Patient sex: M
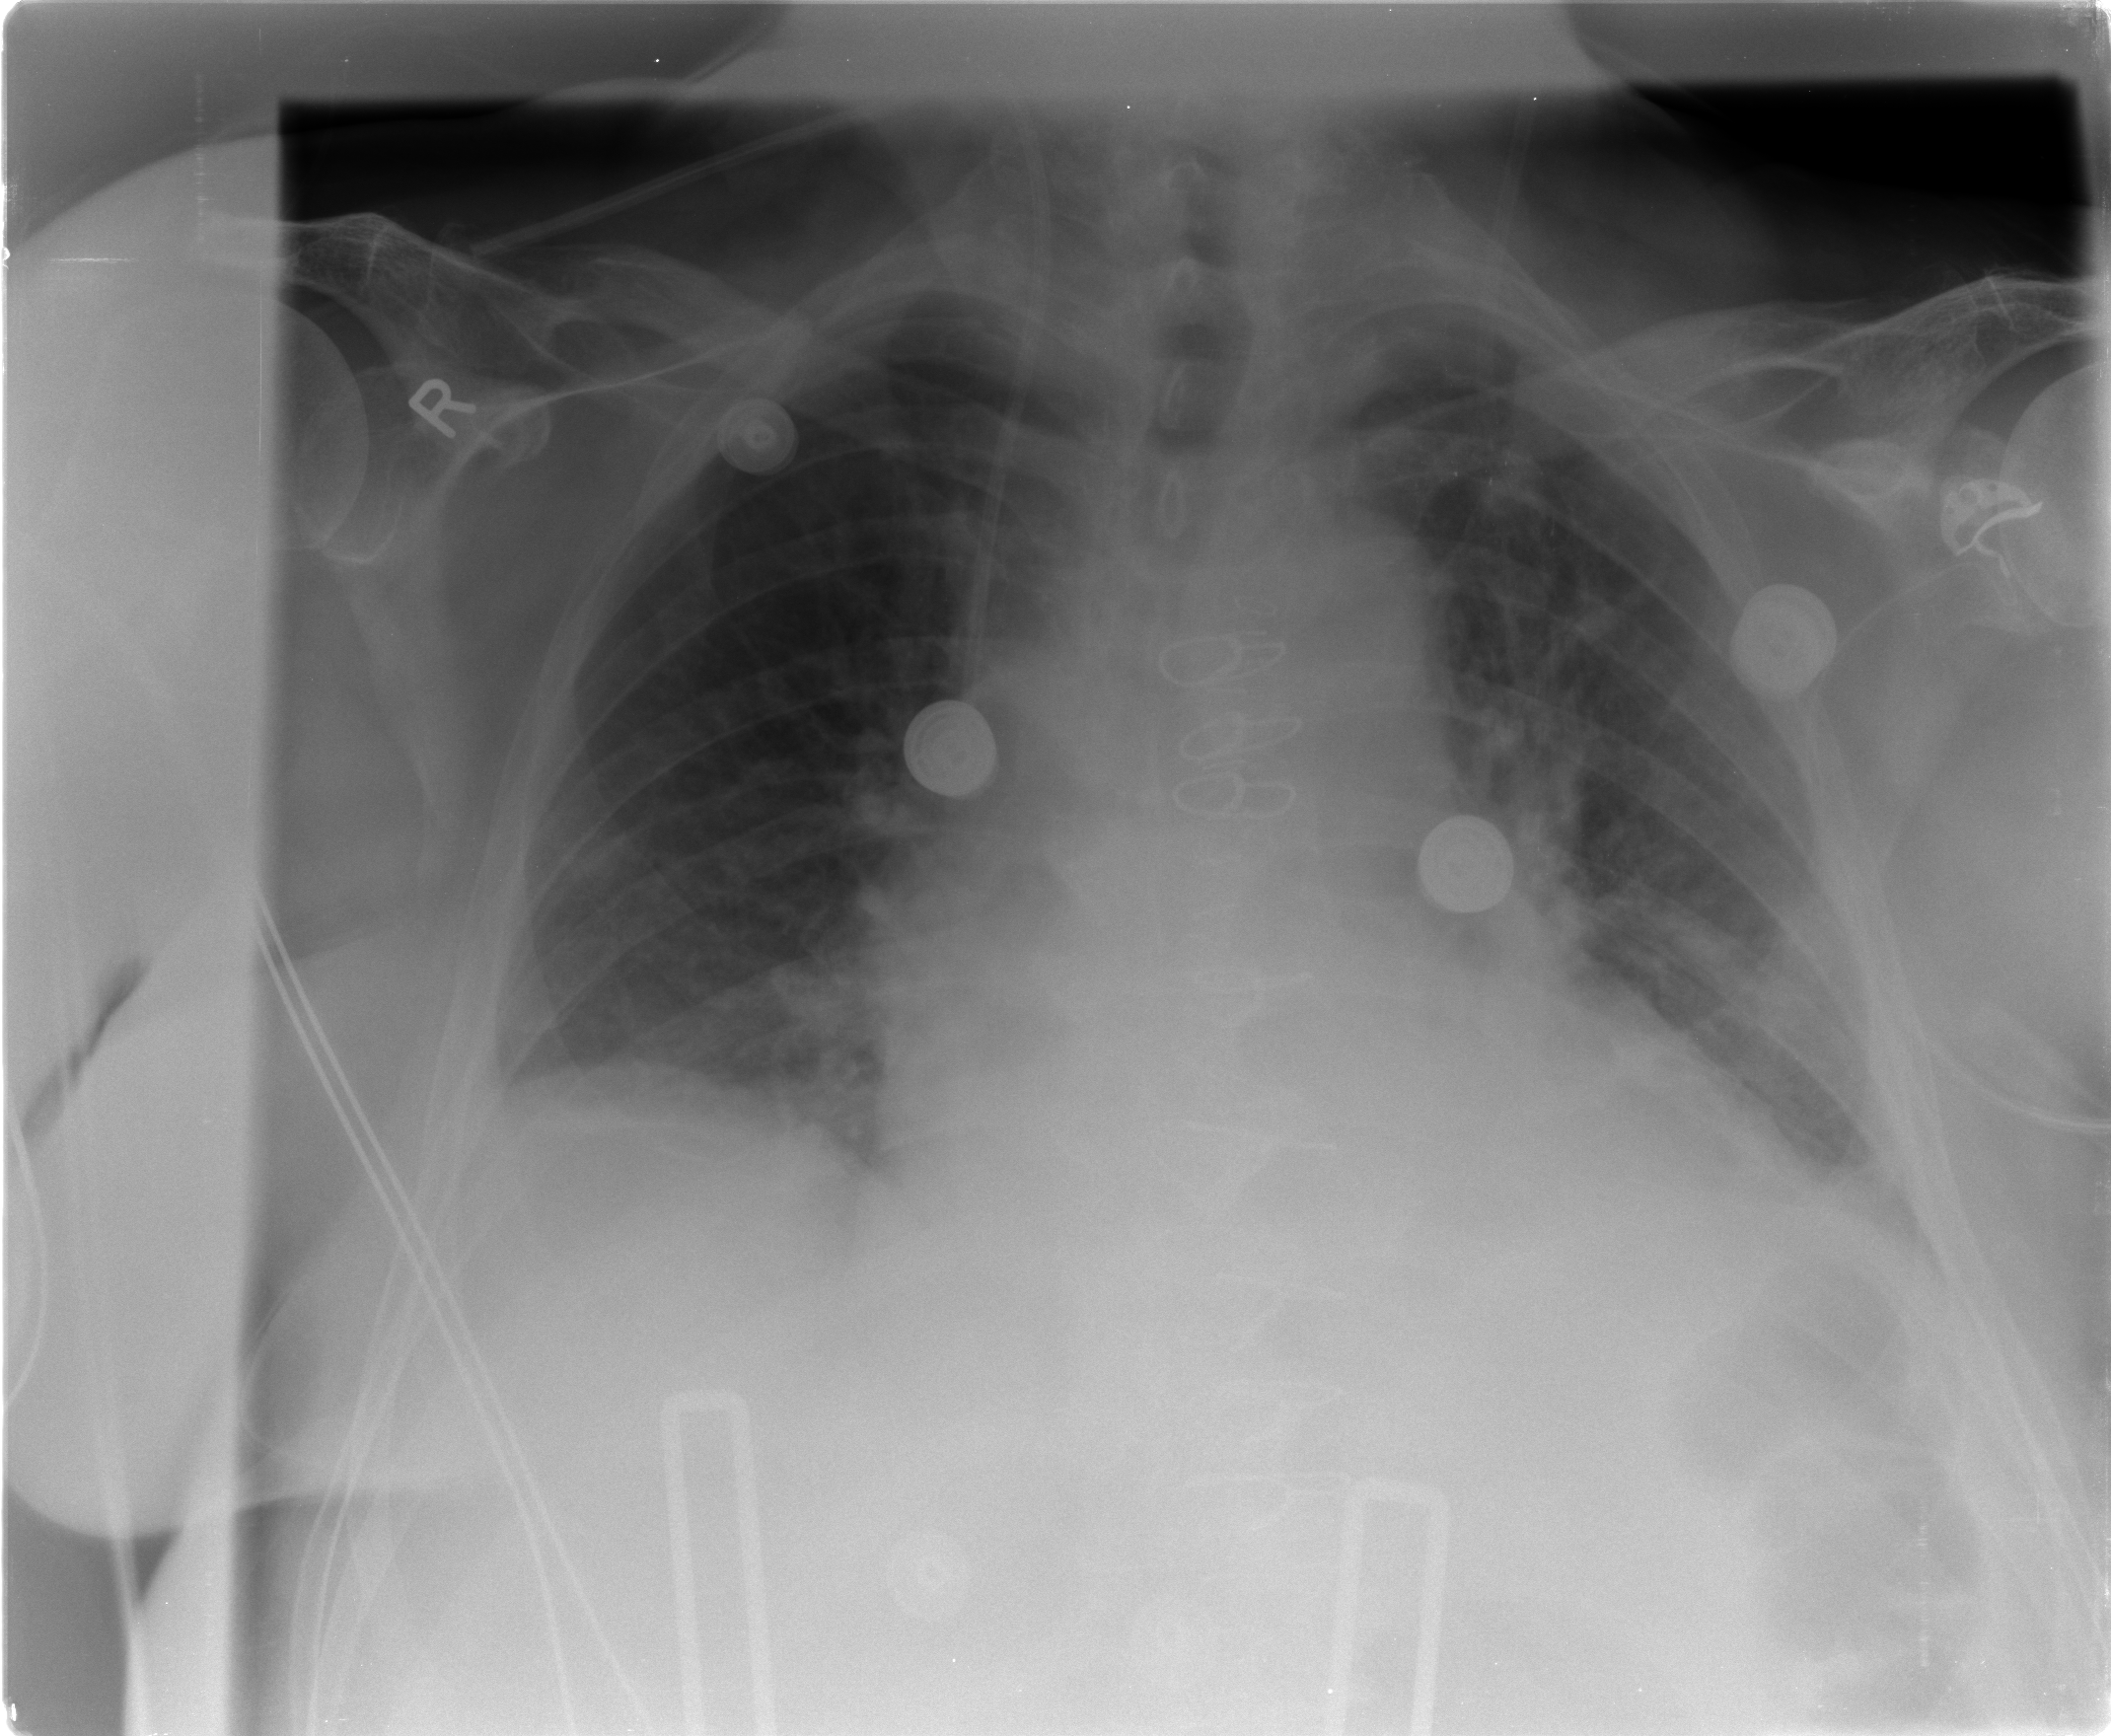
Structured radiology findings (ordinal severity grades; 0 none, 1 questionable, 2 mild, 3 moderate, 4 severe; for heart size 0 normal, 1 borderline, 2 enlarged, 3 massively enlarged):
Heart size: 2
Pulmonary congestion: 2
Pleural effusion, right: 2
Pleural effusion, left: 2
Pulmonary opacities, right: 0
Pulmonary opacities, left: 1
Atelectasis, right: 2
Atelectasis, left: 2